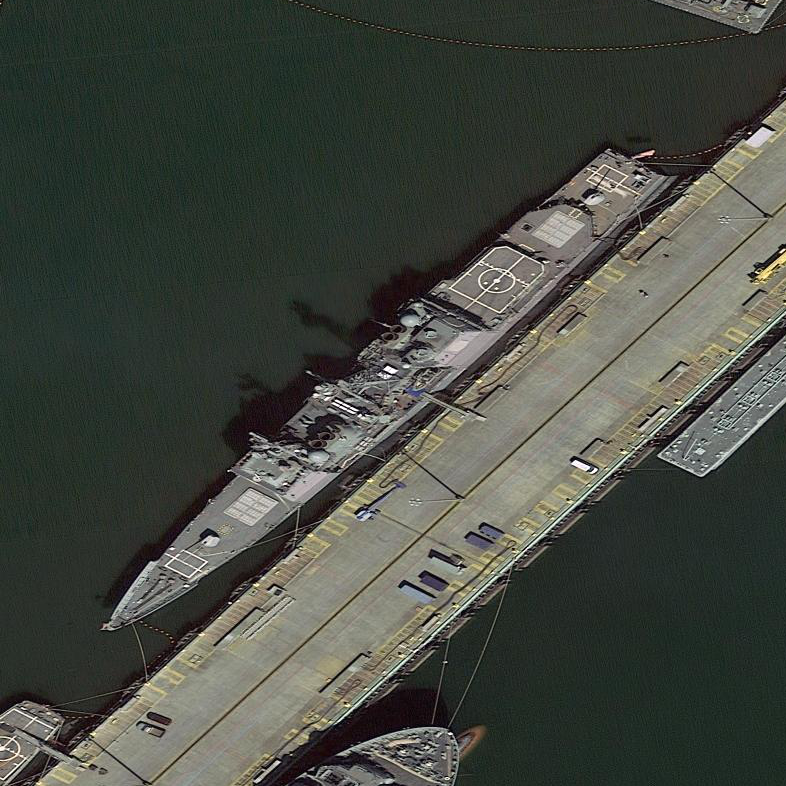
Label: cruiser